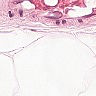
Metastatic tissue present: no